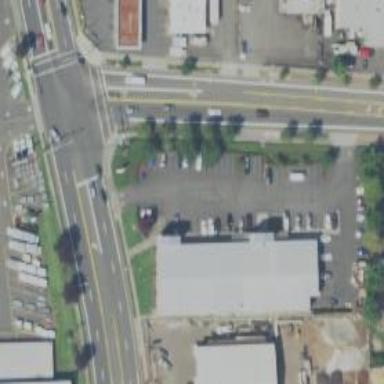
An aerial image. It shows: Retail area.